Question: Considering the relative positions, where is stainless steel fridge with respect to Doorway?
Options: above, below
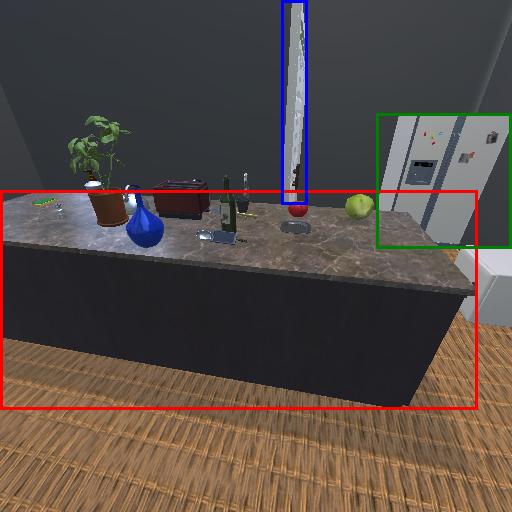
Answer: above